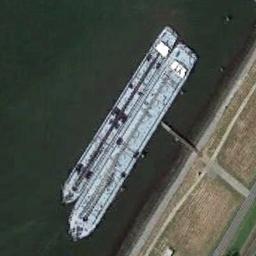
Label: ship